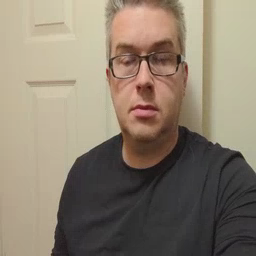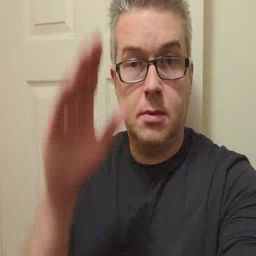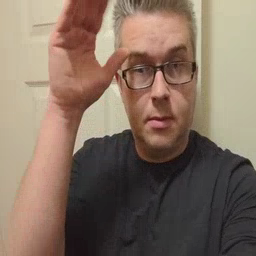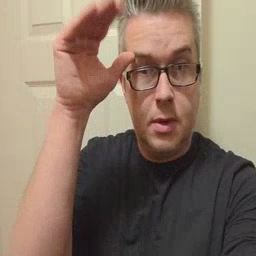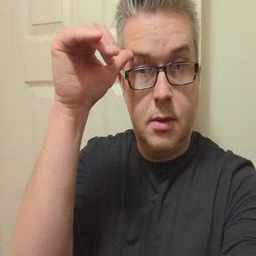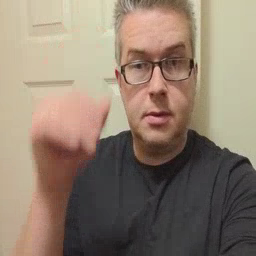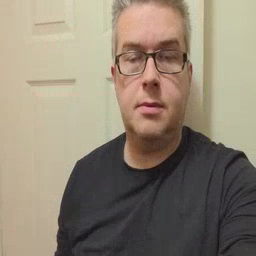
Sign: donkey